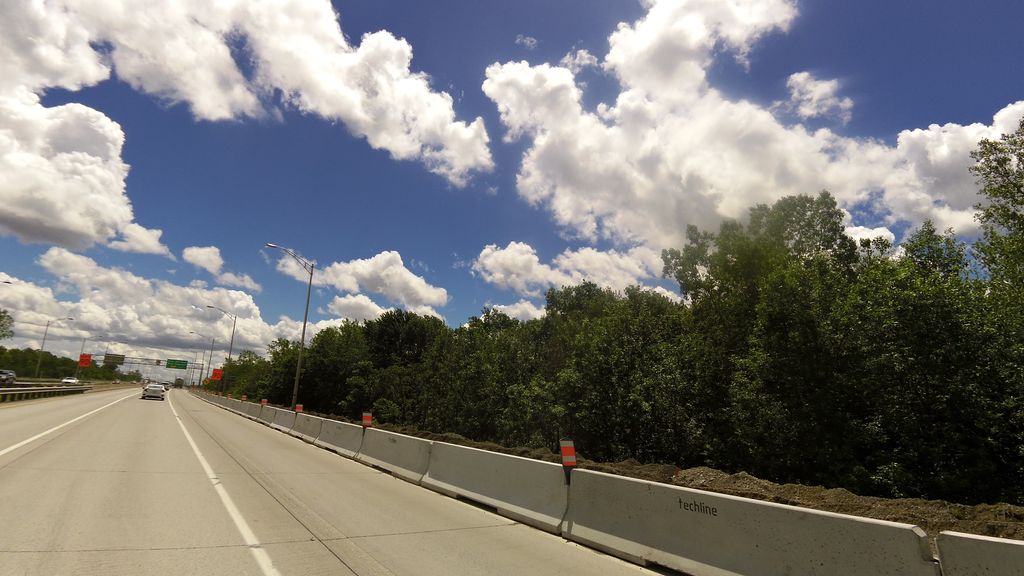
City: montreal